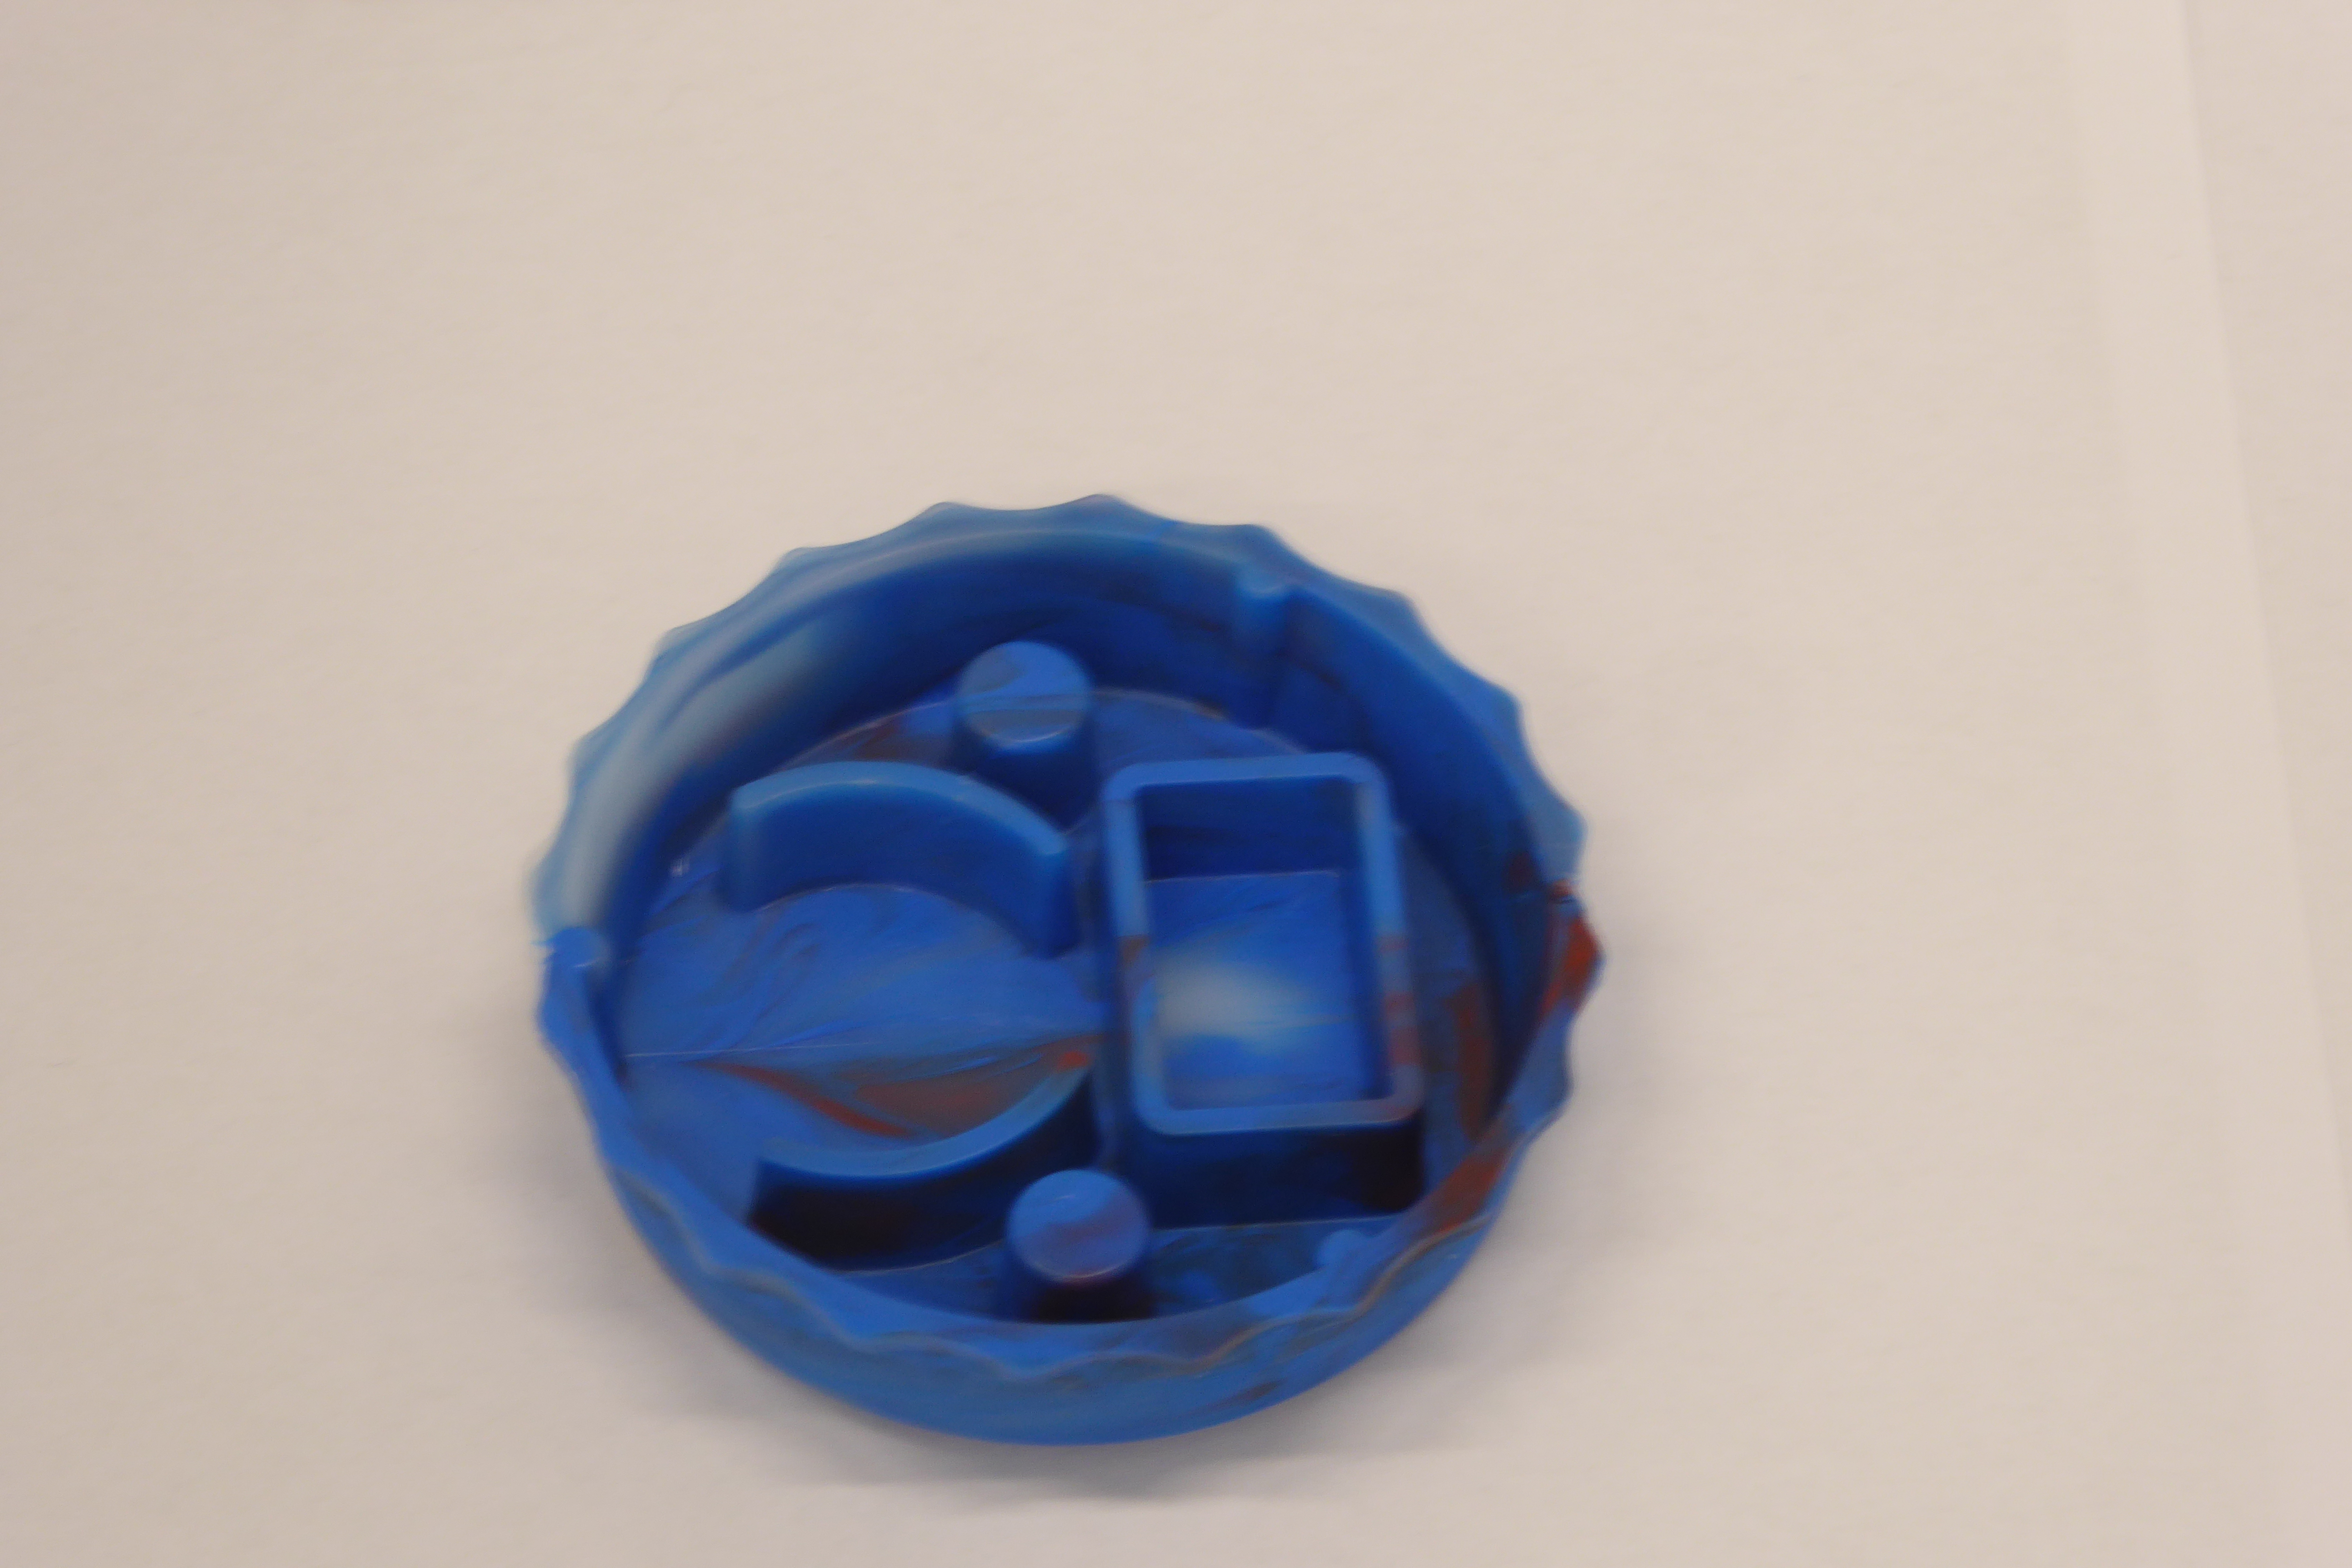
Label: Bottle Opener - Cover